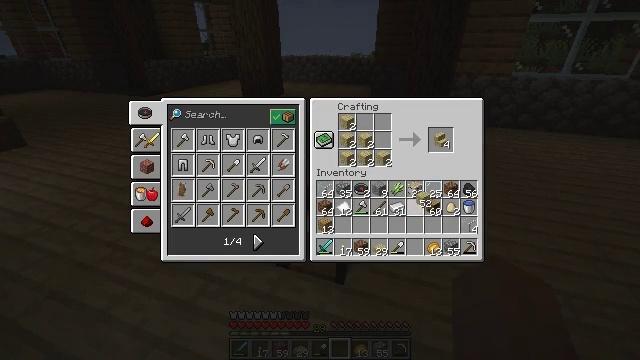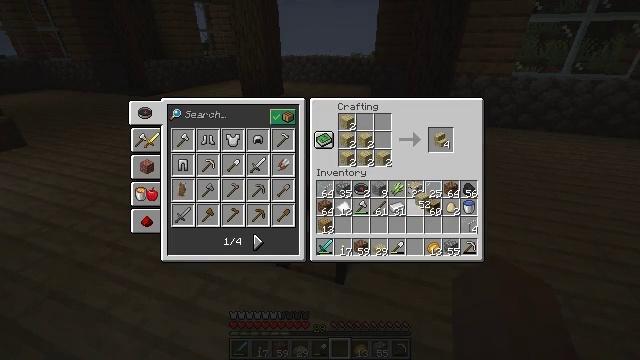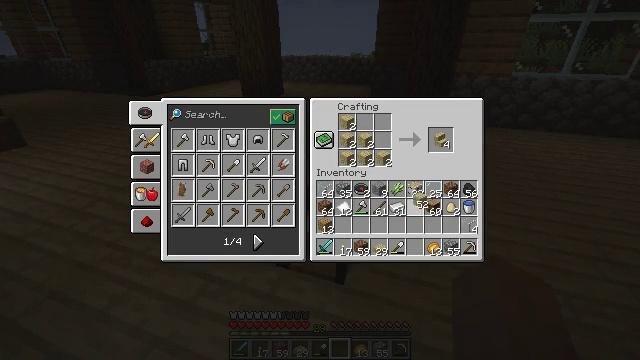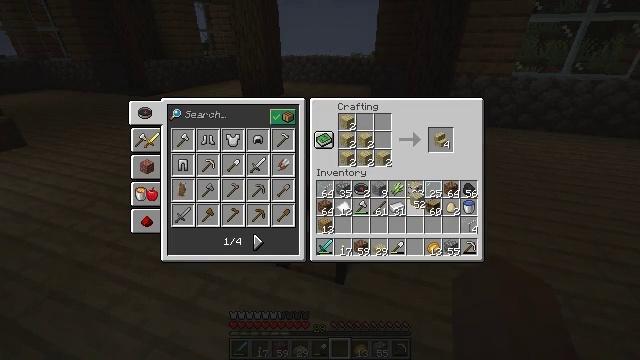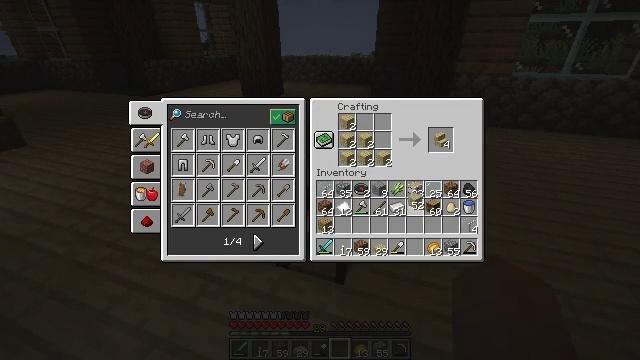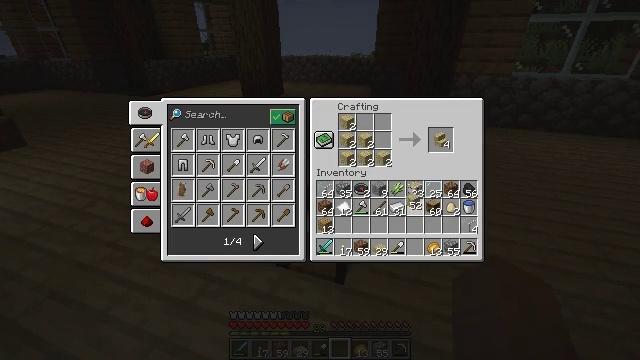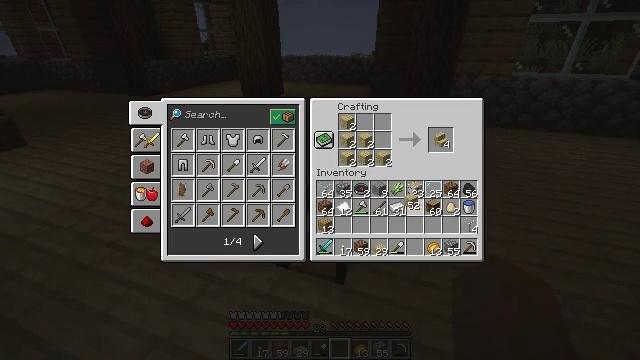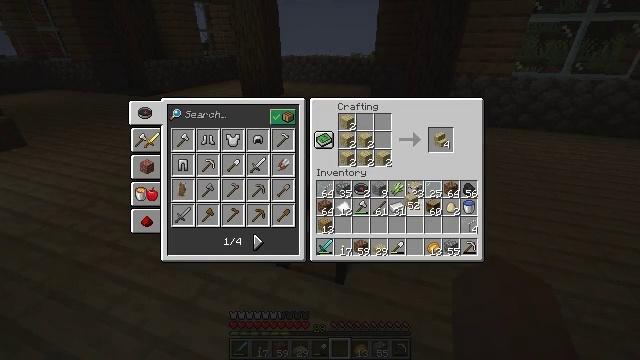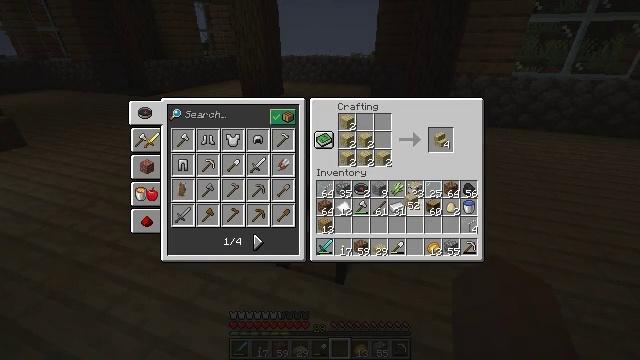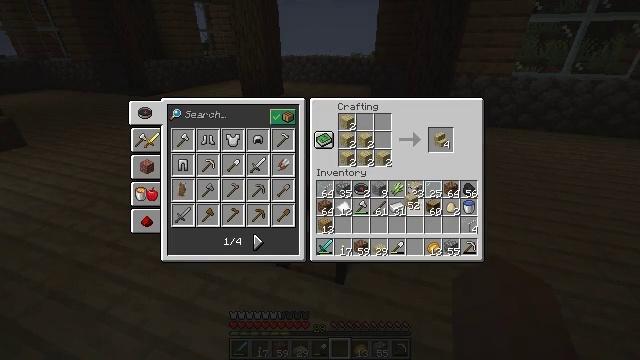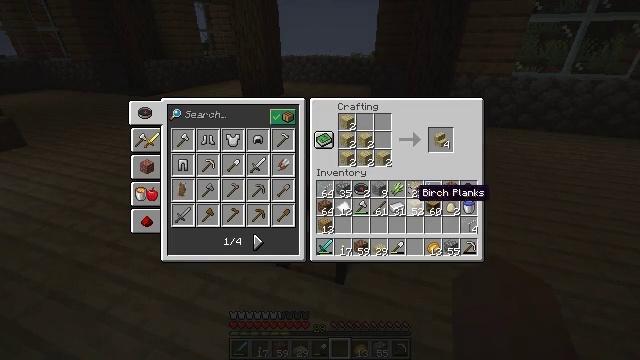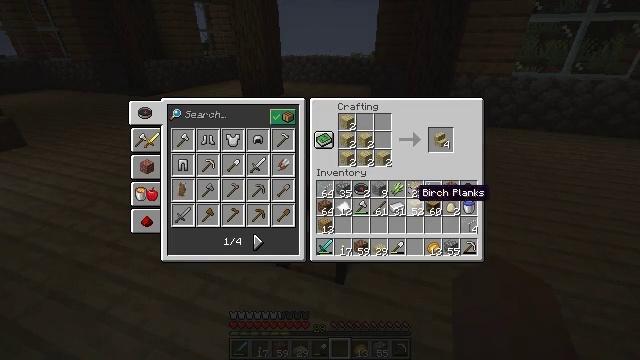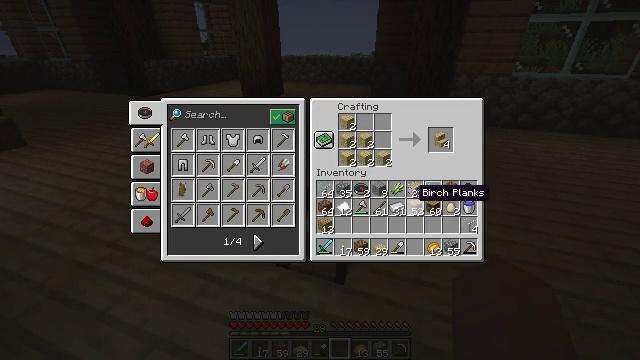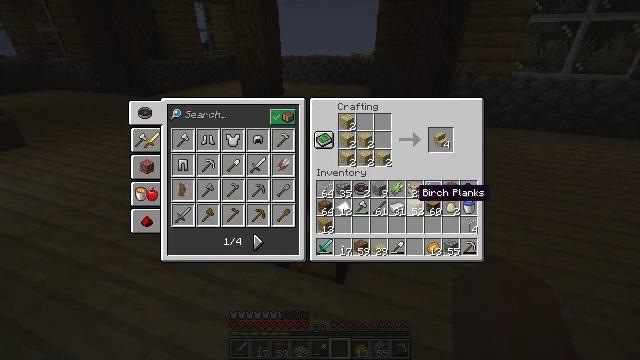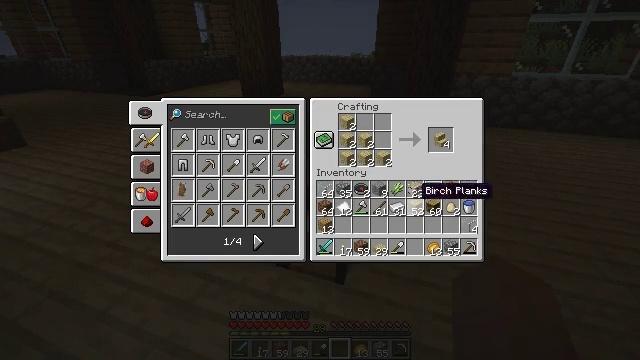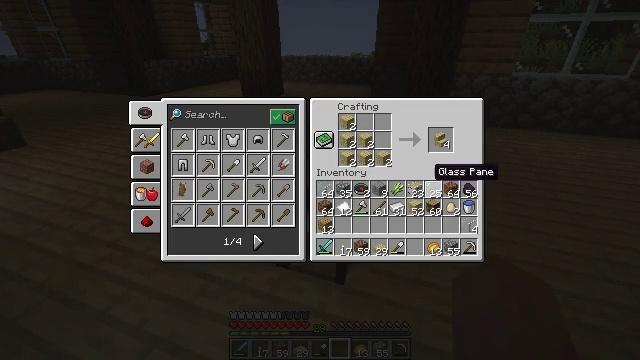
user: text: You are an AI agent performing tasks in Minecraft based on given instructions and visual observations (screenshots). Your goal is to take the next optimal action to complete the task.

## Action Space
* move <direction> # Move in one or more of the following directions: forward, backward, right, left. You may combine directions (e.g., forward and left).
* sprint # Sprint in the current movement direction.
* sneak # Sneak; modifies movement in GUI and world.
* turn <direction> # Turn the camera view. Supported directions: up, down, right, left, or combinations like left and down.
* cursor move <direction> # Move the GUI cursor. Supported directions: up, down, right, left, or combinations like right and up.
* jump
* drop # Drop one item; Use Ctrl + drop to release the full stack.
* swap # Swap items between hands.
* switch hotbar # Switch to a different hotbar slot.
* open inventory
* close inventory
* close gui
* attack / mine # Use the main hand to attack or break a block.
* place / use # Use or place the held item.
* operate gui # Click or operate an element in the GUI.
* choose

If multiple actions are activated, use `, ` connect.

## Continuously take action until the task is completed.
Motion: motion action
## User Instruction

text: Use birch planks to create birch stairs.
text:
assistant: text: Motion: no_op
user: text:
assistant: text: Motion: no_op
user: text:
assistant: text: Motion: no_op
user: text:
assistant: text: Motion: no_op
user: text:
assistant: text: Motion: no_op
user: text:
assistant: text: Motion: no_op
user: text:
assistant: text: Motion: no_op
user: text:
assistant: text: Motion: operate gui
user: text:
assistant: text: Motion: operate gui
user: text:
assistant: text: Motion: no_op
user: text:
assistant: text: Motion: no_op
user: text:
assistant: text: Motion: no_op
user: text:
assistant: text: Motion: no_op
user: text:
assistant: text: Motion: no_op
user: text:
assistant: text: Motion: cursor move right and up
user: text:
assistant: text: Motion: cursor move right and up
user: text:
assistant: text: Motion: sneak, cursor move up
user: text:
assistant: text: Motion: sneak
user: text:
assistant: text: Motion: sneak
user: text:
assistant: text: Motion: sneak, operate gui
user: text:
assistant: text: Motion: sneak, operate gui
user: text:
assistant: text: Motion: sneak
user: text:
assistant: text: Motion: sneak
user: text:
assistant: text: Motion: sneak
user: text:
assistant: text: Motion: sneak